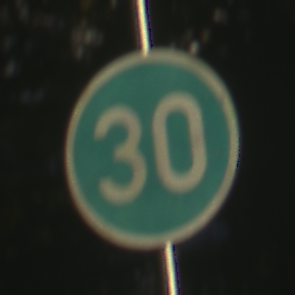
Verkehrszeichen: VorgeschriebeneMindestgeschwindigkeit
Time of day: SunriseSunset
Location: Outdoor (Nature)
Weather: PartlyCloudy
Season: NotSpecified
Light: Natural